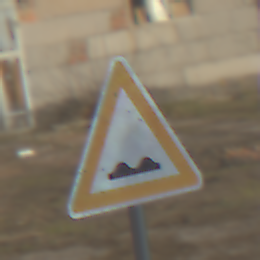
Verkehrszeichen: UnebeneFahrbahn
Umgebung: Outdoor, Suburban
Tageszeit: MorningAfternoon
Wetter: PartlyCloudy
Licht: Natural
Jahreszeit: NotSpecified
Kontrast: HighContrast